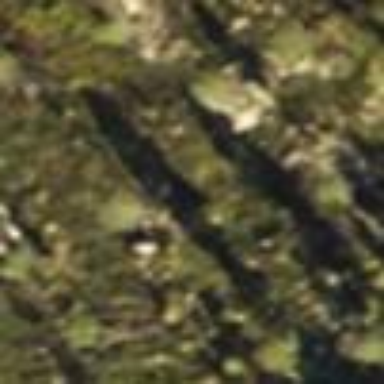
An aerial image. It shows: Landscape of bare rock.